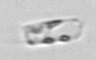
Label: Cerataulina_pelagica